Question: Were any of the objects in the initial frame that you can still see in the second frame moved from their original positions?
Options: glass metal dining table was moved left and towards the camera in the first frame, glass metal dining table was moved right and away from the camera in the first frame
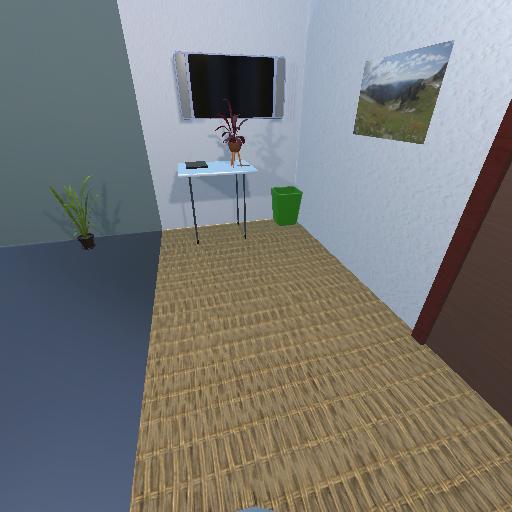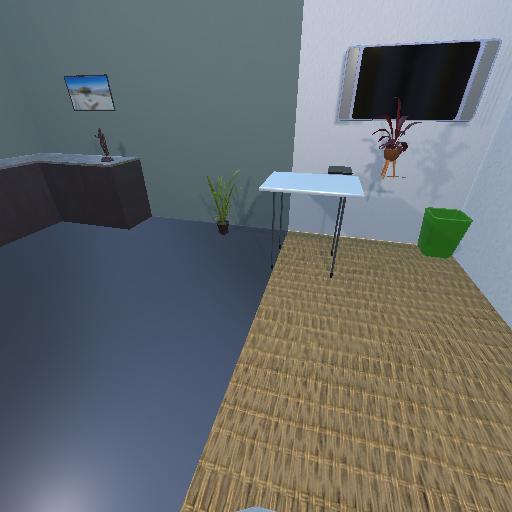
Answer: glass metal dining table was moved left and towards the camera in the first frame